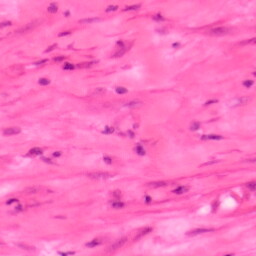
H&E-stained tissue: Colon